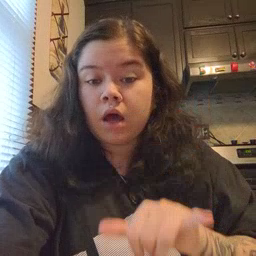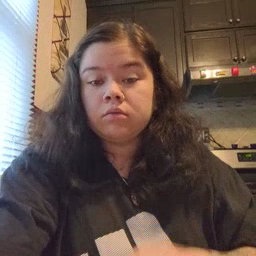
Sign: stay